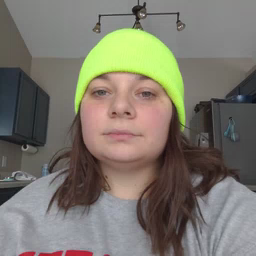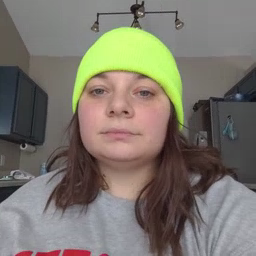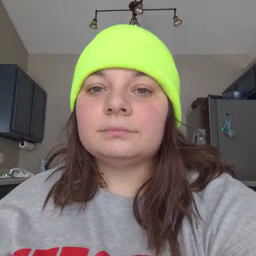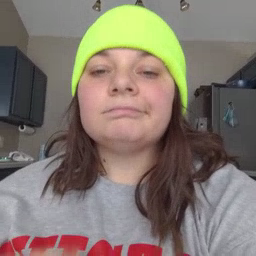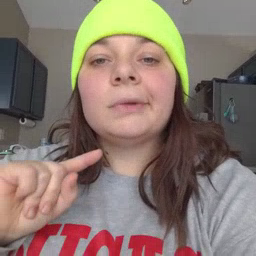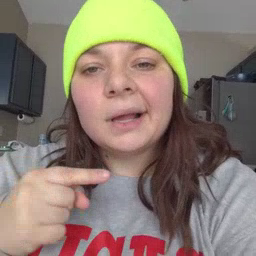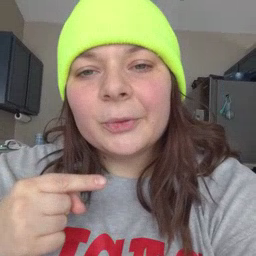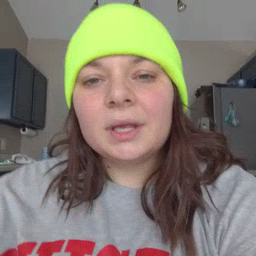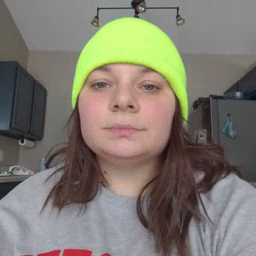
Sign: owie